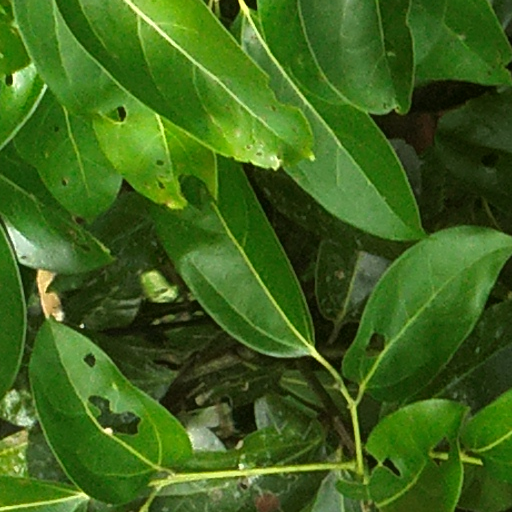
Species: Aiouea montana
GBIF accepted scientific name: Aiouea montana
Crown area (m\u00b2): 96.357